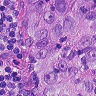
Metastatic tissue present: yes